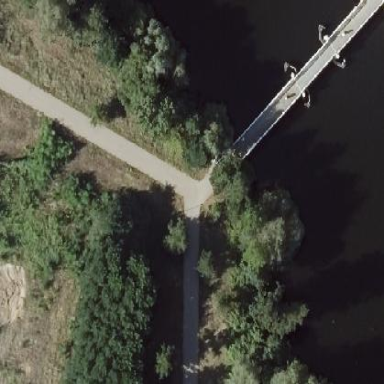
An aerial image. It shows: Beam bridge for pedestrians.